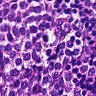
Metastatic tissue present: no